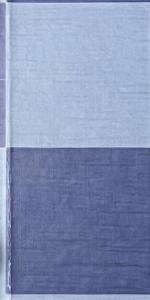
Label: Empty